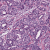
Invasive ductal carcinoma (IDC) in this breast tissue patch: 1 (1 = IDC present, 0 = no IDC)